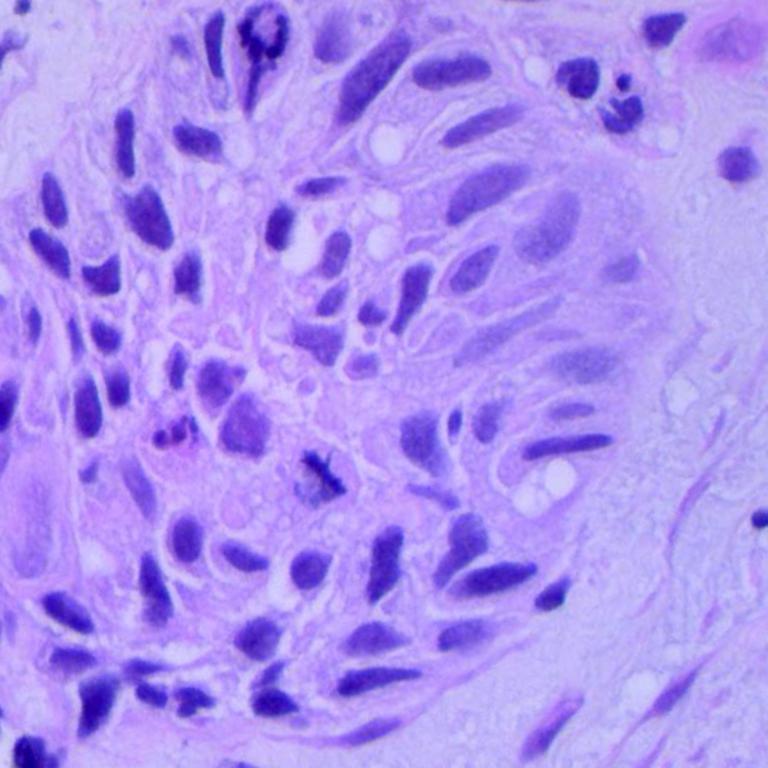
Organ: lung
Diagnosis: squamous carcinomas